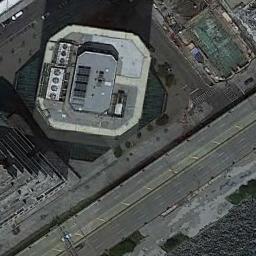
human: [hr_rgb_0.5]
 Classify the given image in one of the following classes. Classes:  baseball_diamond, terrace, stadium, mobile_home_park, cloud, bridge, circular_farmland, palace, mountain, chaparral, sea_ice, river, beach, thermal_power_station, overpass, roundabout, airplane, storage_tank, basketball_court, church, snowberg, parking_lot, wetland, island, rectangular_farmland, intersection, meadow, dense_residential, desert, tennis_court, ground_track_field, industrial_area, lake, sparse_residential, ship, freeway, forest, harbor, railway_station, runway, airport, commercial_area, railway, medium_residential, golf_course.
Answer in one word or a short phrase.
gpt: commercial_area